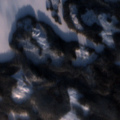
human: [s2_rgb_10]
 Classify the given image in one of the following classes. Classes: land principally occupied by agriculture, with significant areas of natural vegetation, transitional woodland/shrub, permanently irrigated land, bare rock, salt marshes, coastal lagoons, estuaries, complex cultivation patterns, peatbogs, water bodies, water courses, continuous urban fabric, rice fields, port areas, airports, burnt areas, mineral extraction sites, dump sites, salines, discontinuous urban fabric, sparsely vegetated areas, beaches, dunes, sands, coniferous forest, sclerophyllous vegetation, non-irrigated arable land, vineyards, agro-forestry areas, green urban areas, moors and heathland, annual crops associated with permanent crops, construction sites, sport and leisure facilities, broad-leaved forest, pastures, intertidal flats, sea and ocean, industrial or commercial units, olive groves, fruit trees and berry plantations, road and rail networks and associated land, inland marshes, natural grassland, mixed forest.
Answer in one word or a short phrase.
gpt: coniferous forest, water bodies